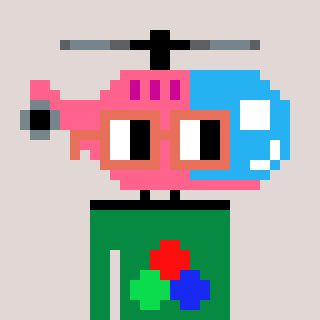
a pixel art character with square orange glasses, a helicopter-shaped head and a green-colored body on a warm background